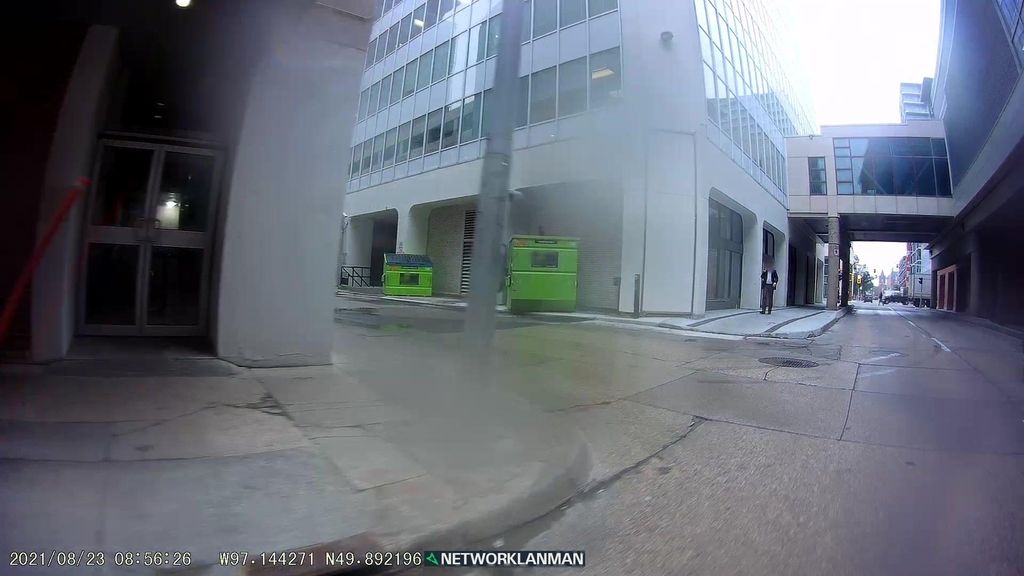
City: winnipeg